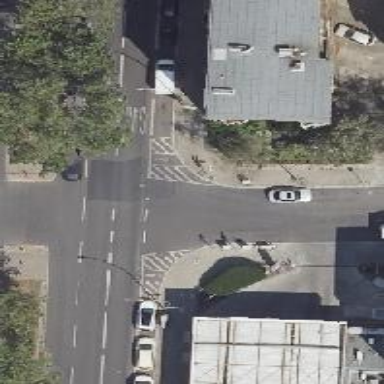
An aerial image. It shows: Asphalt footway with unmarked crossing.